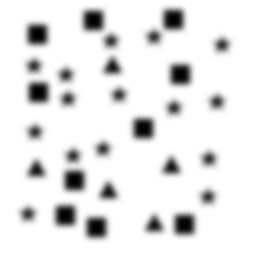
Squares: 10
Triangles: 5
Stars: 15
Total shapes: 30